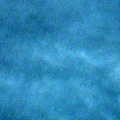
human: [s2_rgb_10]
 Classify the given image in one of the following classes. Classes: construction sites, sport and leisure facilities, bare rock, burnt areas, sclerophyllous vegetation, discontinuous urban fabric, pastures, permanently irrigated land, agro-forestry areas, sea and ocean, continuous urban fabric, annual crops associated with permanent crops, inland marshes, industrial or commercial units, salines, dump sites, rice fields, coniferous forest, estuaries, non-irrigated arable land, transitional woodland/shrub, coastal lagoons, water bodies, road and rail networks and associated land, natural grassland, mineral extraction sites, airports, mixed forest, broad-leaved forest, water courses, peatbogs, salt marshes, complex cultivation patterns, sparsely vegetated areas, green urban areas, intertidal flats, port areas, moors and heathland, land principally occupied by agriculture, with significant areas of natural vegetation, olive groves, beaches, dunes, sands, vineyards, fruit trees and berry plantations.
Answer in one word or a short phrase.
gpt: sea and ocean